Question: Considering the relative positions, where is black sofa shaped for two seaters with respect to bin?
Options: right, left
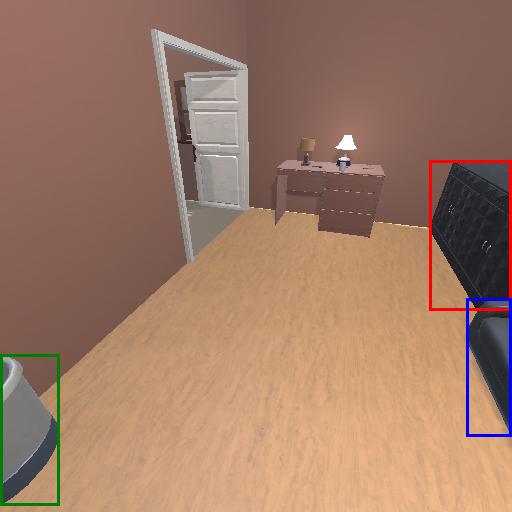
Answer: right